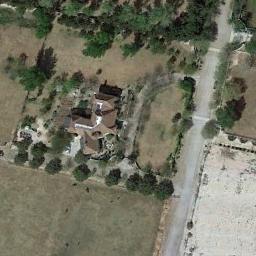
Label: sparse_residential